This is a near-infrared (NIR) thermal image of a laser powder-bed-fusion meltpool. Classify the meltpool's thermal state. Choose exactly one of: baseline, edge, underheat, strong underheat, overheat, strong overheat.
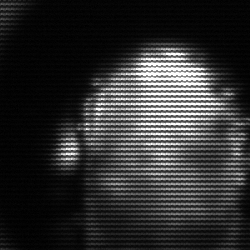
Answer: baseline